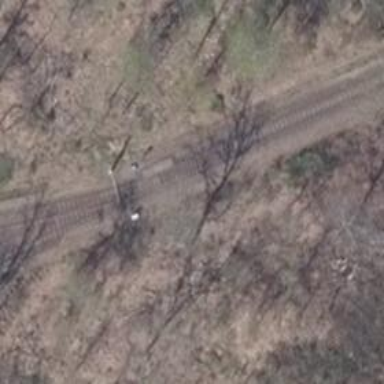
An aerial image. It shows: Railway signal.